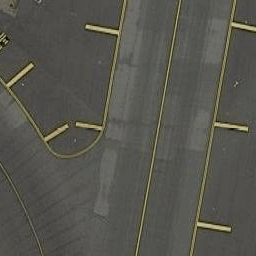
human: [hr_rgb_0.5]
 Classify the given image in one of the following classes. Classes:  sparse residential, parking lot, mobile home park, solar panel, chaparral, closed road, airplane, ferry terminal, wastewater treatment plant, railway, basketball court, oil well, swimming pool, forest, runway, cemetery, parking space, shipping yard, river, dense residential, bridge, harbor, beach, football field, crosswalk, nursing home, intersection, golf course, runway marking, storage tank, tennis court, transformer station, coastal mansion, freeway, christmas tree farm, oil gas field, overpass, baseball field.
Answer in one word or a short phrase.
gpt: runway marking